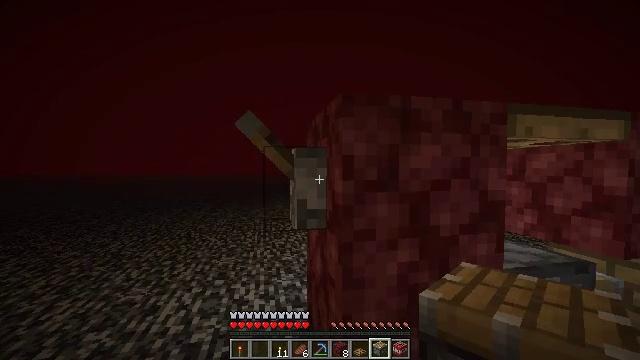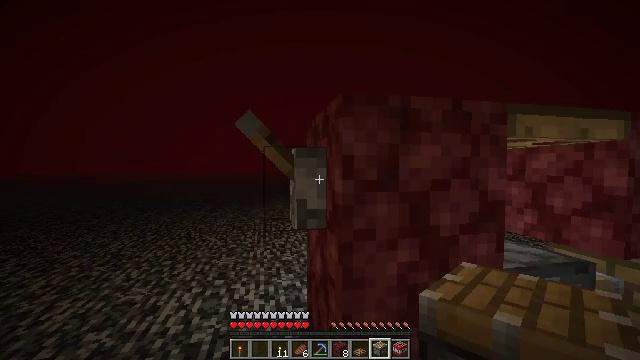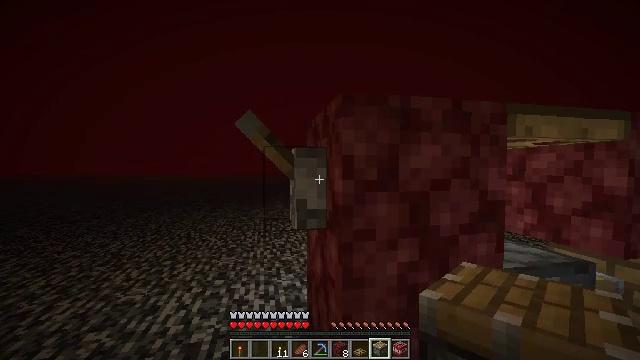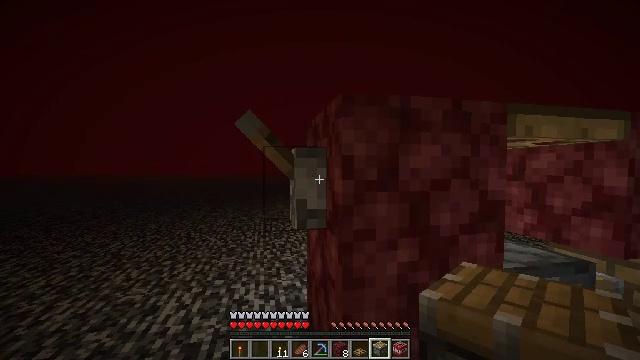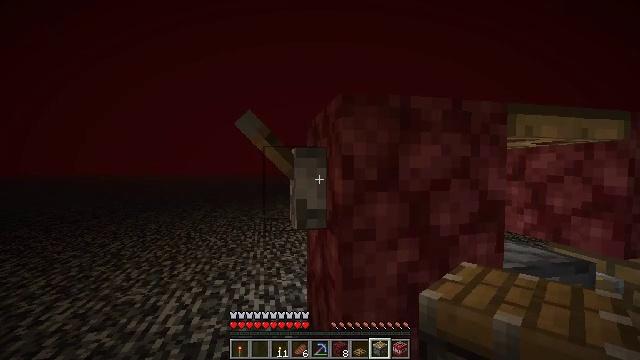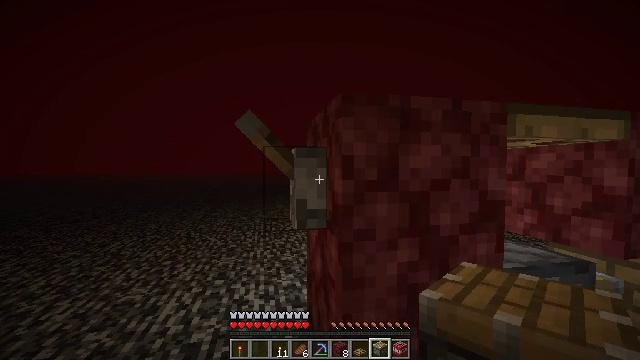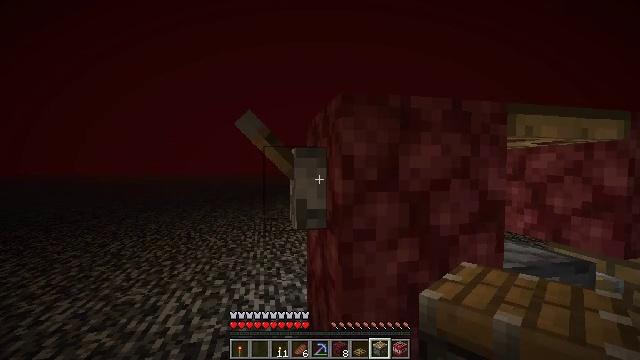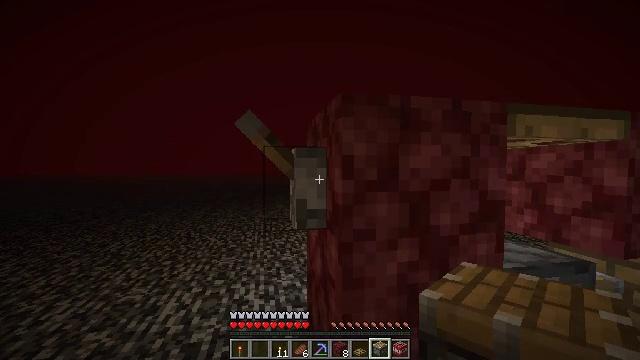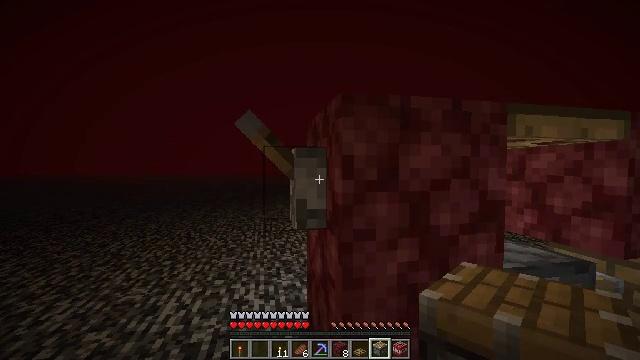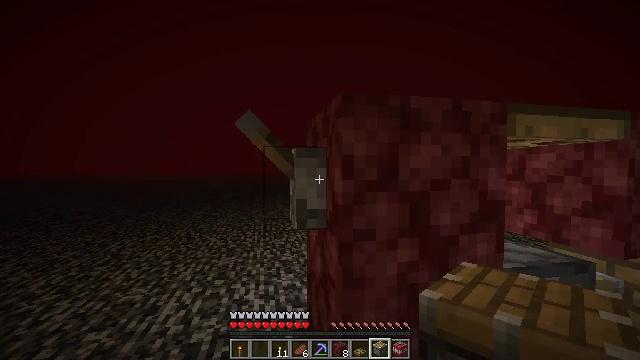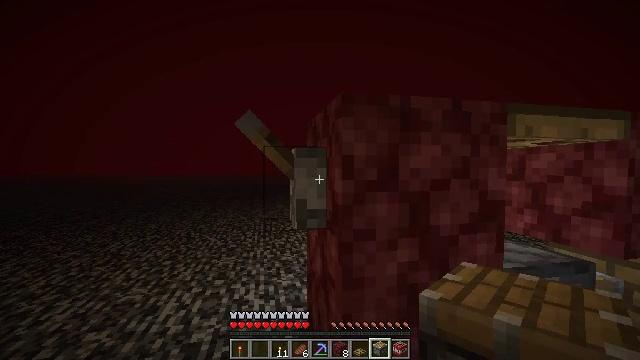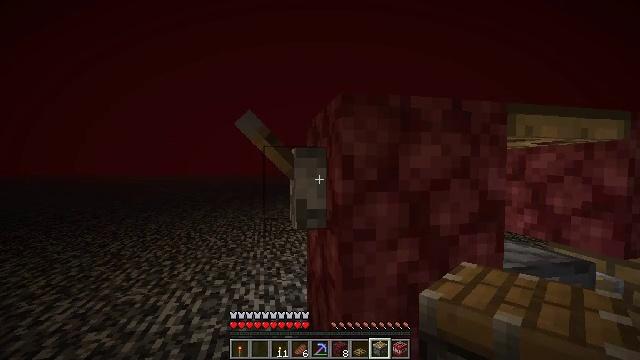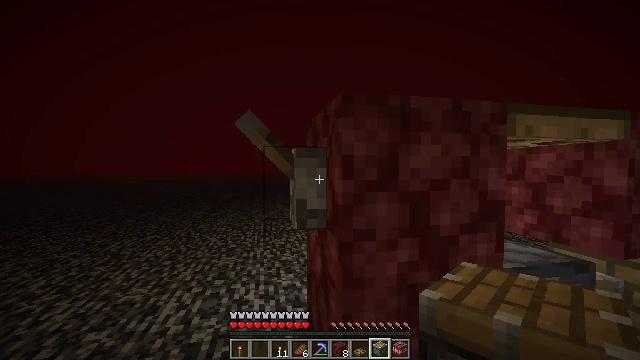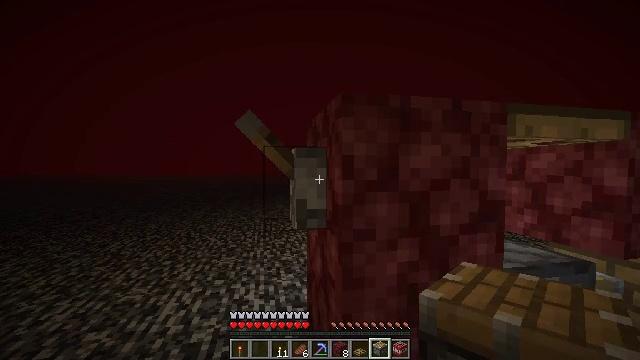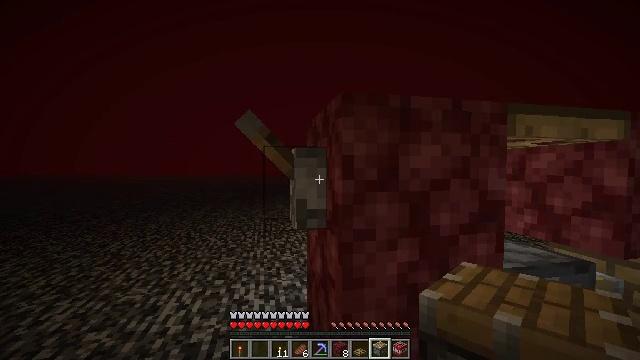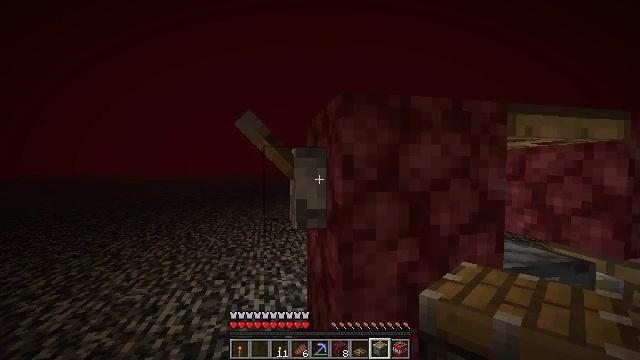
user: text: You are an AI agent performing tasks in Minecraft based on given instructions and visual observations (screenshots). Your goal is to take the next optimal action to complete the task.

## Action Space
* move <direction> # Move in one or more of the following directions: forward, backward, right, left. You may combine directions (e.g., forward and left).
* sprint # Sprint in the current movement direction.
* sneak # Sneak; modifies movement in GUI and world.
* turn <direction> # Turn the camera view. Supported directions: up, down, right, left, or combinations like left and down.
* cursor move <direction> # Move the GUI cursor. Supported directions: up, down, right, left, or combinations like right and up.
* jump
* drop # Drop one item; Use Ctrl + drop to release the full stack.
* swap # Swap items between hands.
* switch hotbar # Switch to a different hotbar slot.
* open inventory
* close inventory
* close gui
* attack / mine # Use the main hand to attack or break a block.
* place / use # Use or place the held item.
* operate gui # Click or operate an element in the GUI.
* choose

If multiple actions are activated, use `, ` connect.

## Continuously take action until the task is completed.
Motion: motion action
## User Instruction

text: Attack the lever to remove it.
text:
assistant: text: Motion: no_op
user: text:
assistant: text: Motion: no_op
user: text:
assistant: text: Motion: no_op
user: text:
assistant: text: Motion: no_op
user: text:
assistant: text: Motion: no_op
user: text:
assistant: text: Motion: no_op
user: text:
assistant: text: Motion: no_op
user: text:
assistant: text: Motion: no_op
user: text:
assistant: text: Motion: no_op
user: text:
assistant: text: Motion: no_op
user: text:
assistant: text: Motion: no_op
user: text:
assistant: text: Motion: no_op
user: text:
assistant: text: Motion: no_op
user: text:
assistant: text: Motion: no_op
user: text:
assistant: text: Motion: no_op
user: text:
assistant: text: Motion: no_op
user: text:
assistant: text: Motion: no_op
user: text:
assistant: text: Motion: no_op
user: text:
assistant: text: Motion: no_op
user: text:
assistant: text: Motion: no_op
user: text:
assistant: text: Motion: no_op
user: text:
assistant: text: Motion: no_op
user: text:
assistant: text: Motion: no_op
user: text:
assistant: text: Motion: no_op
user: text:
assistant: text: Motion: no_op
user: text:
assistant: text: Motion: no_op
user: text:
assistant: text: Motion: no_op
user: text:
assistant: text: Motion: no_op
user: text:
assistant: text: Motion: no_op
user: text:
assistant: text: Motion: no_op